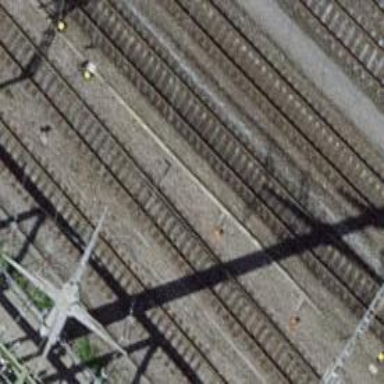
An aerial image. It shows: Railway switch.